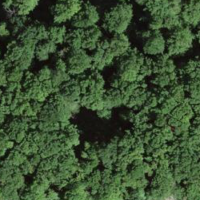
EUNIS habitat code: 41
Species observed at this site:
Euonymus europaeus